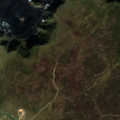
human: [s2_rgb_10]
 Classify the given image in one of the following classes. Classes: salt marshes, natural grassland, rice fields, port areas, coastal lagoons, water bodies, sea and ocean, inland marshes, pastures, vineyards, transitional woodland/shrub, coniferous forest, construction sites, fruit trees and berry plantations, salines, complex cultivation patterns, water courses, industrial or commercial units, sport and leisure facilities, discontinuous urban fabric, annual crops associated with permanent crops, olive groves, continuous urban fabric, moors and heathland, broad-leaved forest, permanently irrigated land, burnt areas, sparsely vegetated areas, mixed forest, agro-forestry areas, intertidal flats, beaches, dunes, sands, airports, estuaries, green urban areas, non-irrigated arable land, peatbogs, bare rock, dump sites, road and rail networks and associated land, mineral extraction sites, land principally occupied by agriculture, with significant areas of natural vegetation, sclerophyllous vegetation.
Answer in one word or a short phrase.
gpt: natural grassland, peatbogs, sea and ocean